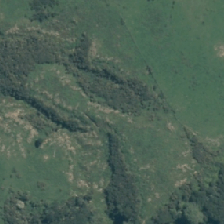
Land cover: grose_broom